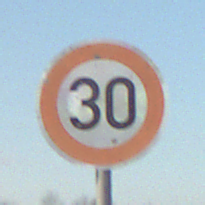
Verkehrszeichen: Geschwindigkeit30
Umgebung: Outdoor, Nature
Tageszeit: SunriseSunset
Wetter: PartlyCloudy
Licht: Natural
Jahreszeit: NotSpecified
Kontrast: LowContrast